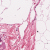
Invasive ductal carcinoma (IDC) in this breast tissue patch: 0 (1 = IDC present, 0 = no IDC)